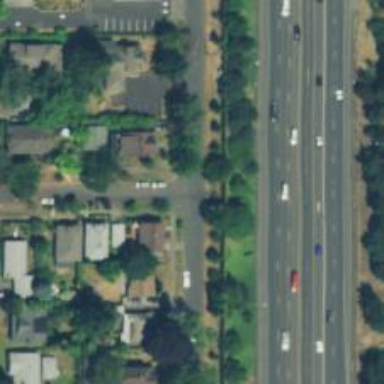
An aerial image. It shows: Residential road with sidewalk on the left side.